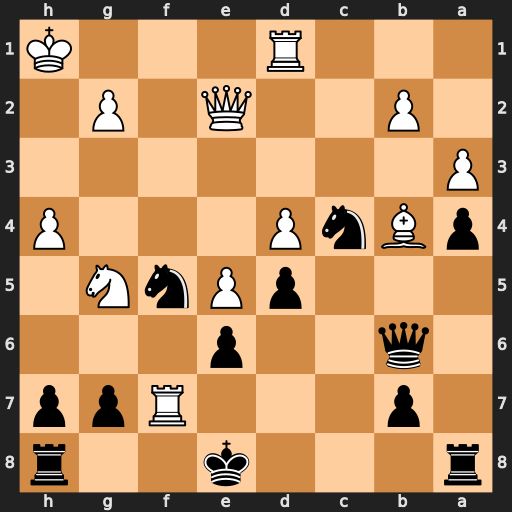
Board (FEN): r3k2r/1p3Rpp/1q2p3/3pPnN1/pBnP3P/P7/1P2Q1P1/3R3K
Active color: b
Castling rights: kq
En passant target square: -
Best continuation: Ng3+ Kh2 Nxe2 Re7+ Kd8